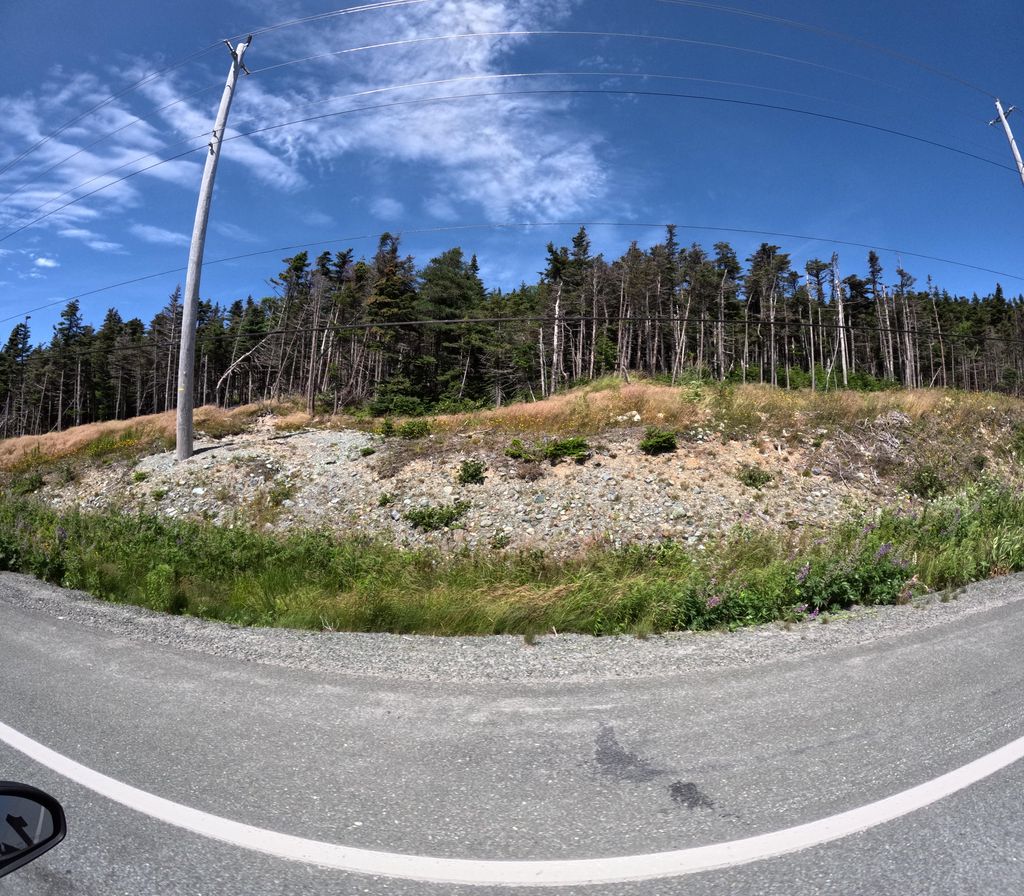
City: st_johns